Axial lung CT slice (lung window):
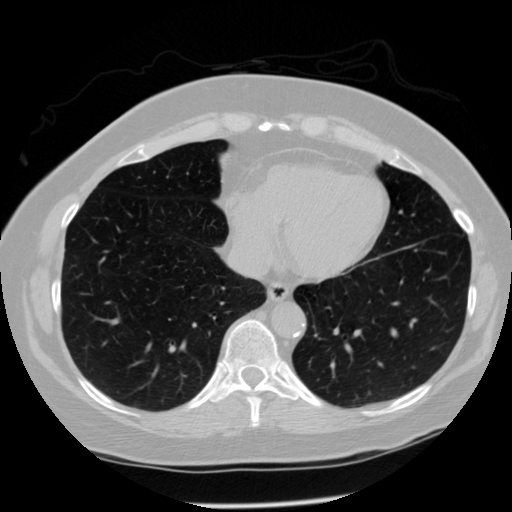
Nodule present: no